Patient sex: F
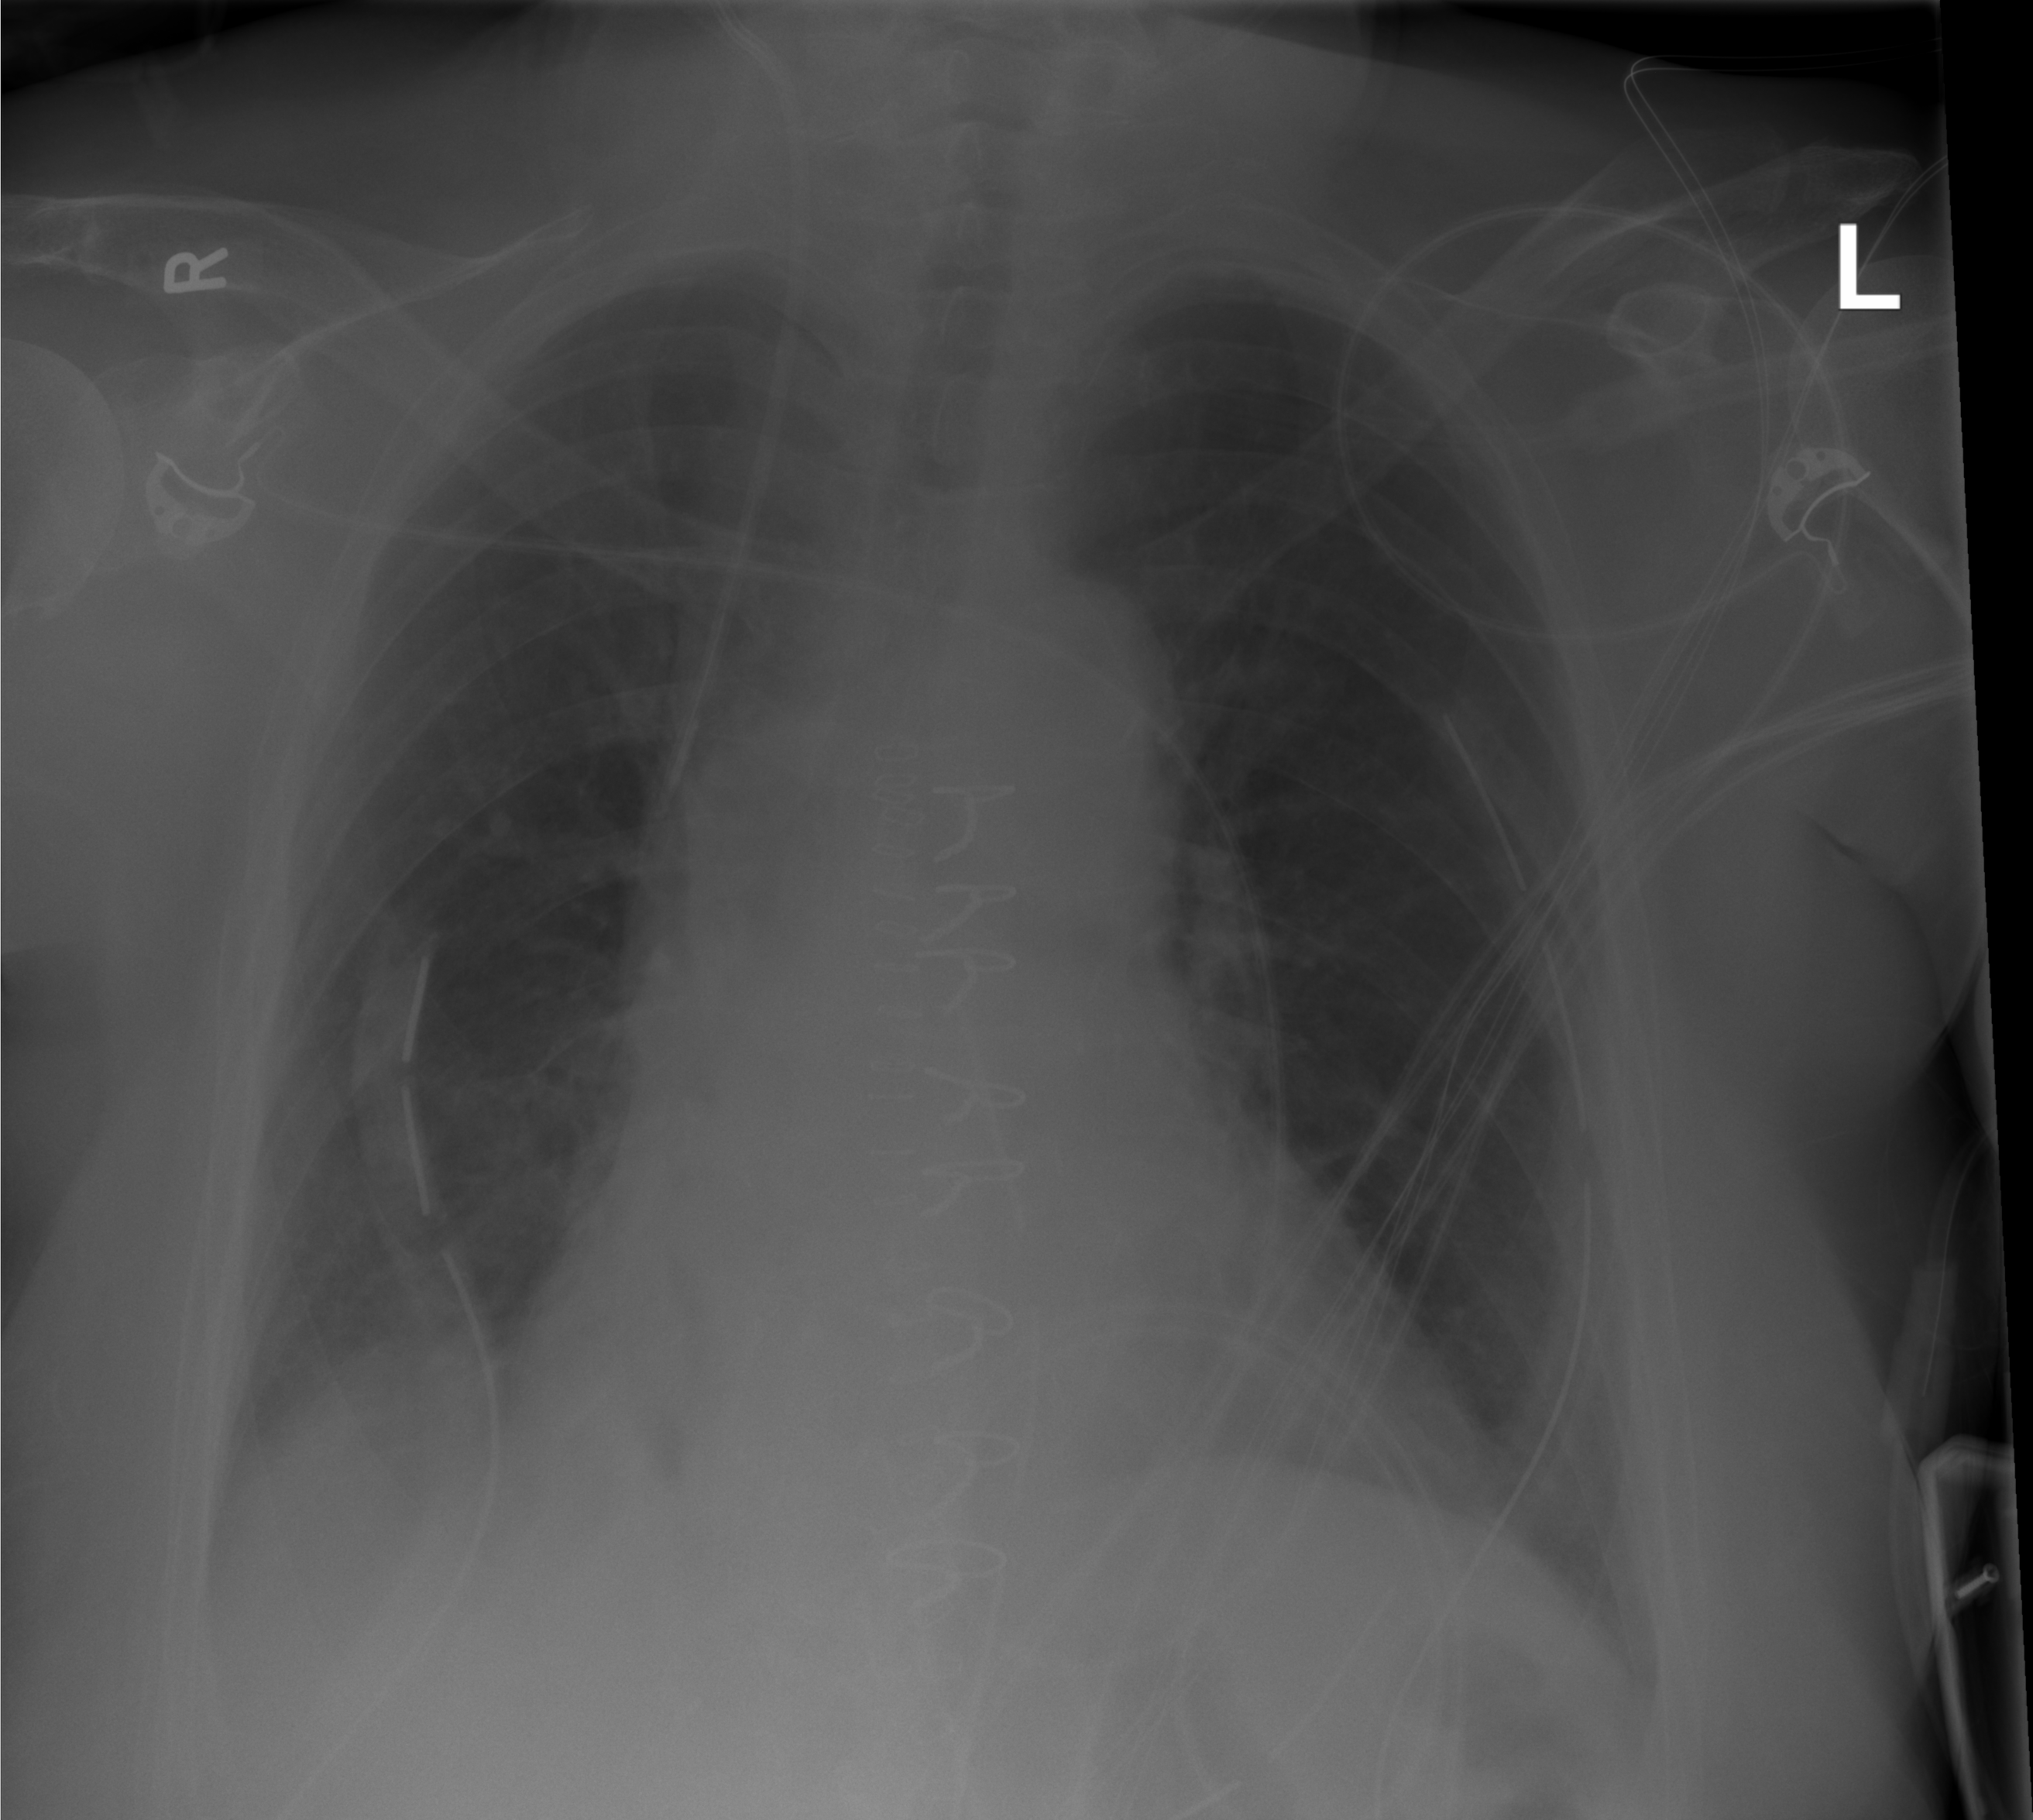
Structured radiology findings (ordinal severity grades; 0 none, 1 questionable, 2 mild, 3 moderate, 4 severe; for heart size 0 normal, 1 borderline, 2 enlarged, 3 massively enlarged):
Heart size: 2
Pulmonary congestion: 0
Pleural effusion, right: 2
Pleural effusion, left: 2
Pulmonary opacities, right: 0
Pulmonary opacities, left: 0
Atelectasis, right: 2
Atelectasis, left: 0